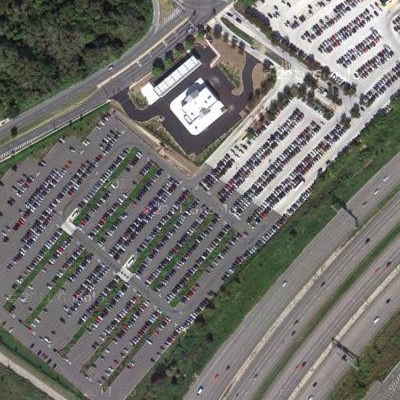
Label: Parking